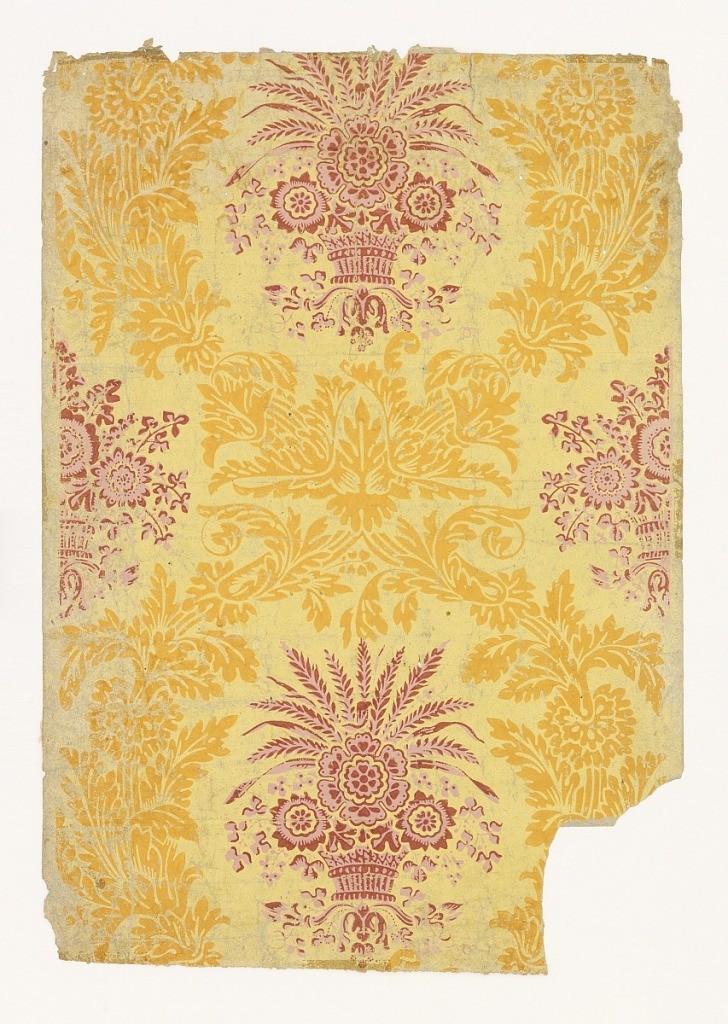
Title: Sidewall
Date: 1820–50
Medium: Block-printed on joined sheets
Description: Diaper pattern composed of acanthus leaves. A basket with floral bouquet is contained within each cartouche. Printed in ocher, red and pink on yellow ground.